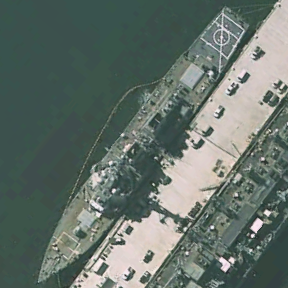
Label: destroyer